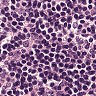
Metastatic tissue present: no